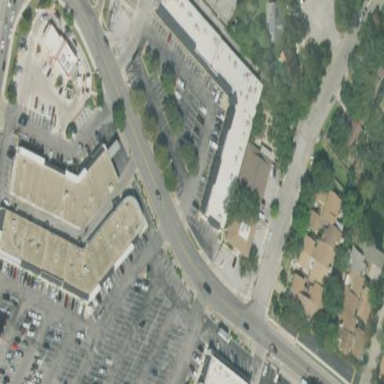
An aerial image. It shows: Retail building.